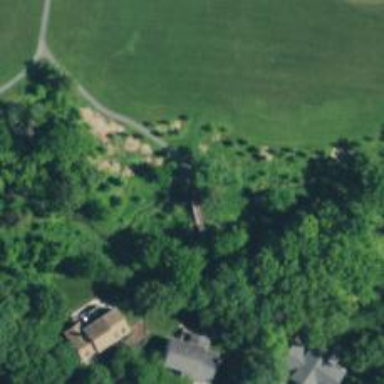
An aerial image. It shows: Path leading to bridge.